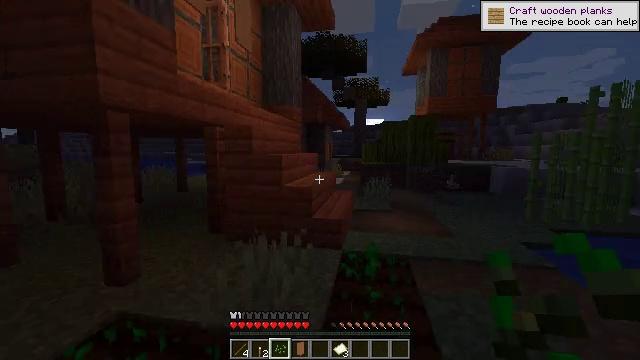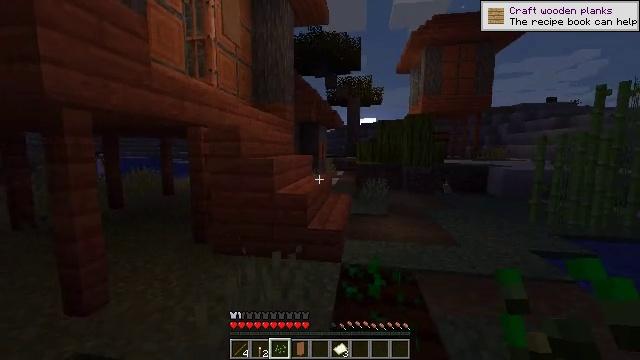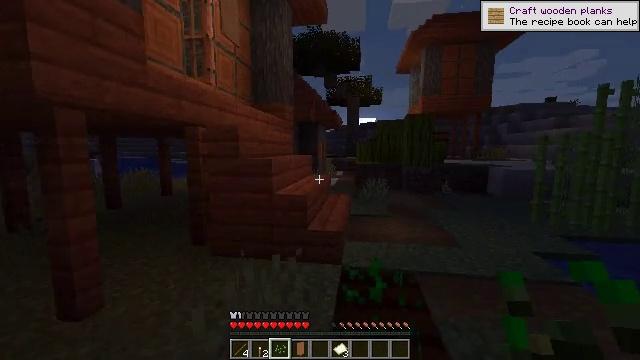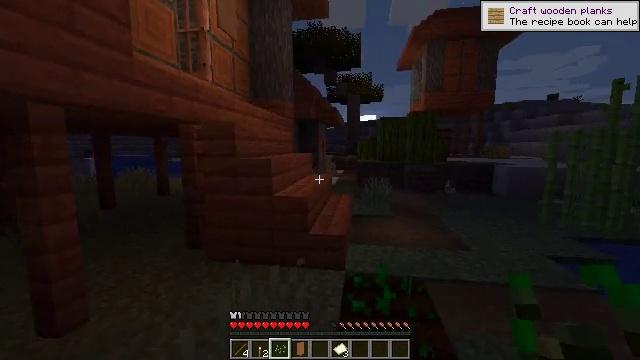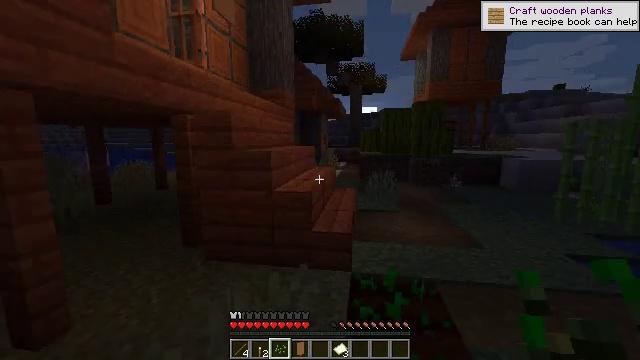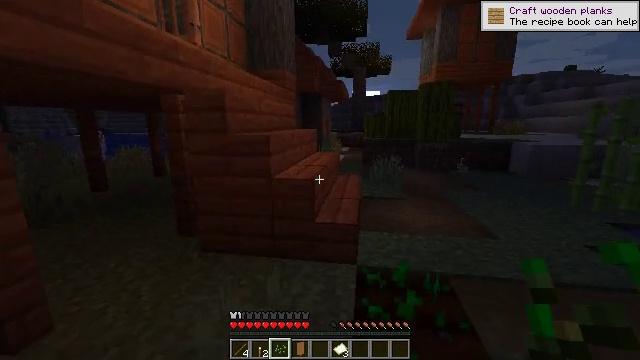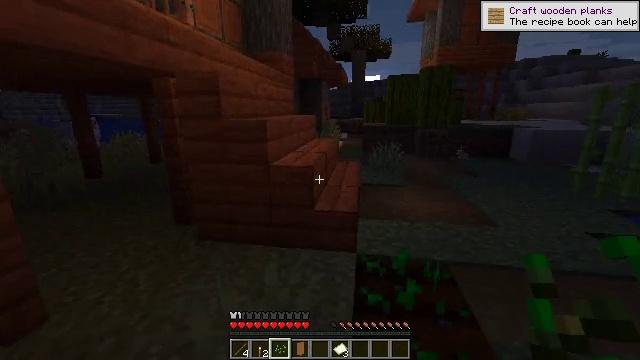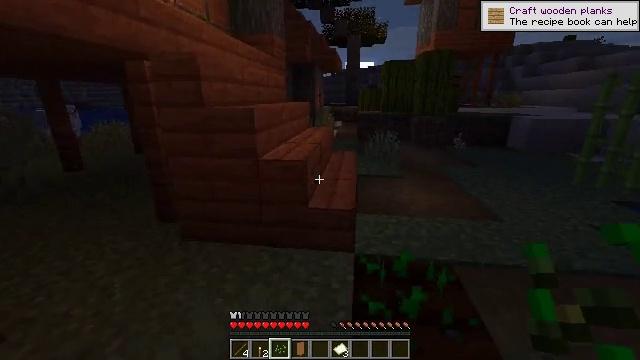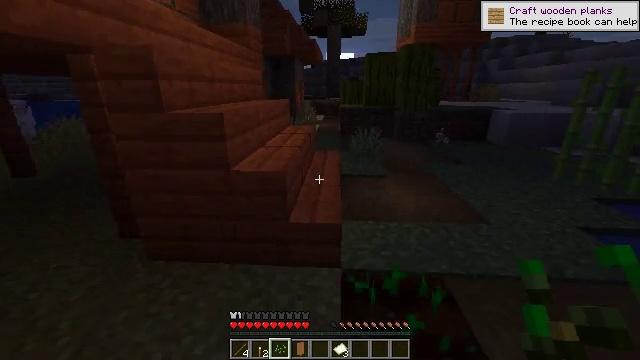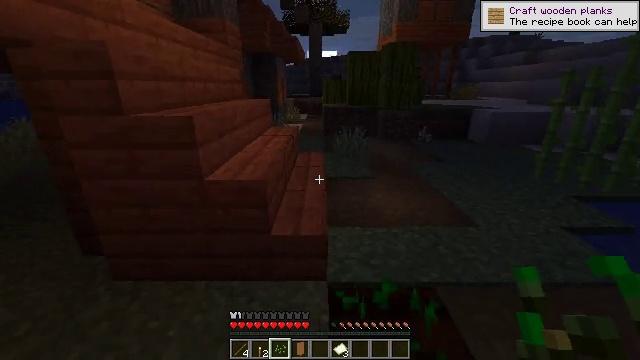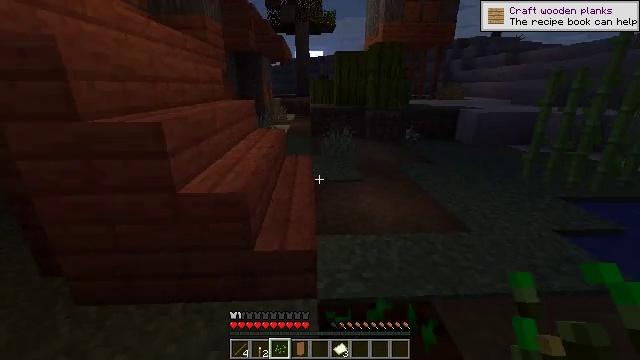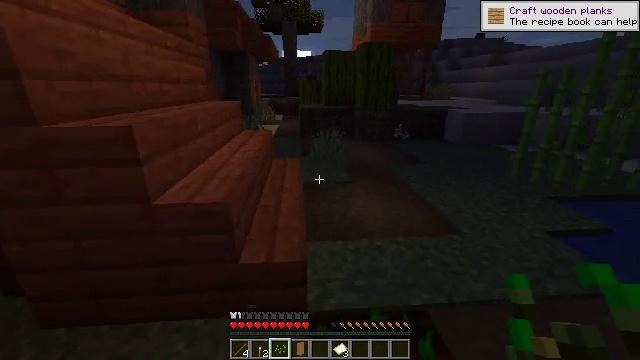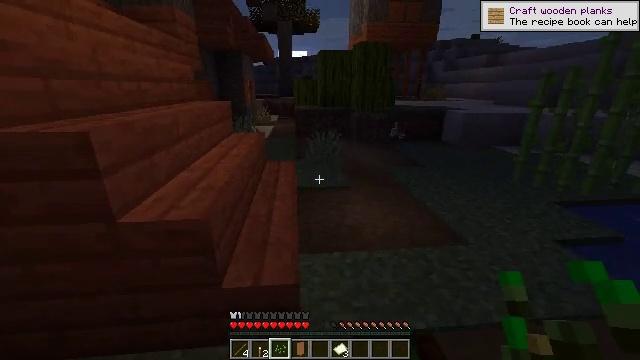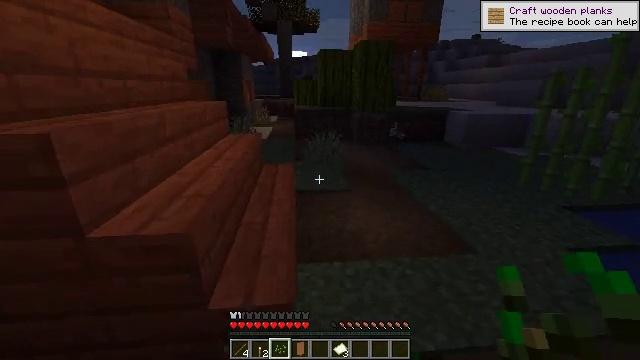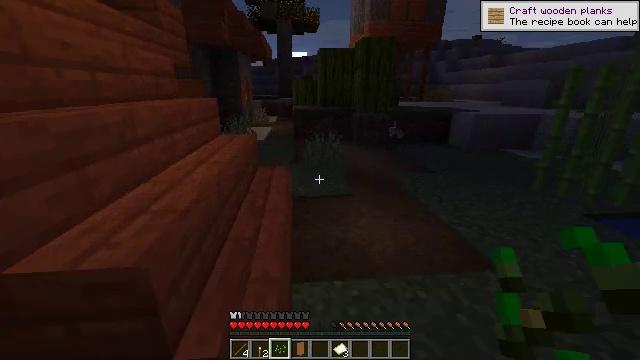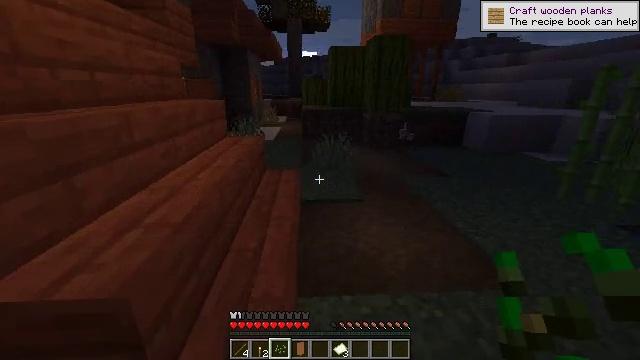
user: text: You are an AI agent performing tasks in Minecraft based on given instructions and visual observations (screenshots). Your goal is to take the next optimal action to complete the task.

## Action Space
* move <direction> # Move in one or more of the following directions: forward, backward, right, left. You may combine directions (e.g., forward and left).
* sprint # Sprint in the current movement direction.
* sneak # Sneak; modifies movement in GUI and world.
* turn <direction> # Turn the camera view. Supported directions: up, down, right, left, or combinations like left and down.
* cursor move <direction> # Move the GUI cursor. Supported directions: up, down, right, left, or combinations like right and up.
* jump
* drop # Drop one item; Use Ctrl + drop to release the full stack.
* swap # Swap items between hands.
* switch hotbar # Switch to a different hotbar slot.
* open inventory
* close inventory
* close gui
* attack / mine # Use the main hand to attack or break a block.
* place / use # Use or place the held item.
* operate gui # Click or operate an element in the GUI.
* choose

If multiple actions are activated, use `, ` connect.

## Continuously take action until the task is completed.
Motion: motion action
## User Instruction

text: Chop down the acacia wood.
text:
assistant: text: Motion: move forward, turn right
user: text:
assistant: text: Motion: move forward
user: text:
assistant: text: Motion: move forward
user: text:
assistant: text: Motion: move forward, turn down
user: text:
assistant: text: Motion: move forward, turn down
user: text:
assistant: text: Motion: move forward, turn down
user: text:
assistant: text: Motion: move forward, turn right and down
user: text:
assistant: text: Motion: move forward, turn right and down
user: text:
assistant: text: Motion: move forward, turn right
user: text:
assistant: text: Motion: move forward, turn right
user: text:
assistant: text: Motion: move forward, turn right
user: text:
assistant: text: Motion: move forward
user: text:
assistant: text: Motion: move forward
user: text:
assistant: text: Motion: move forward
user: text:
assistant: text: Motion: move forward, turn left
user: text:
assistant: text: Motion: move forward, turn left, jump
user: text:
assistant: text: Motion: move forward, turn left and up, jump
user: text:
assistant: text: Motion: move forward, turn up, jump
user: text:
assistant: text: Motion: move forward, turn left and up, jump
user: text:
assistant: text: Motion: move forward, turn left and up
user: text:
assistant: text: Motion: move forward, turn left and up
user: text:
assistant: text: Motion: move forward, turn left and up
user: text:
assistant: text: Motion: move forward, turn left and up
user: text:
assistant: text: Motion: move forward, turn left and up
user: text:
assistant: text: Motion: move forward, turn left and up
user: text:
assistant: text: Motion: move forward, turn left and up
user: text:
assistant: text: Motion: move forward
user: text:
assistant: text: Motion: move forward
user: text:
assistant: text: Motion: move forward, turn left
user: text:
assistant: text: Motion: move forward, turn left